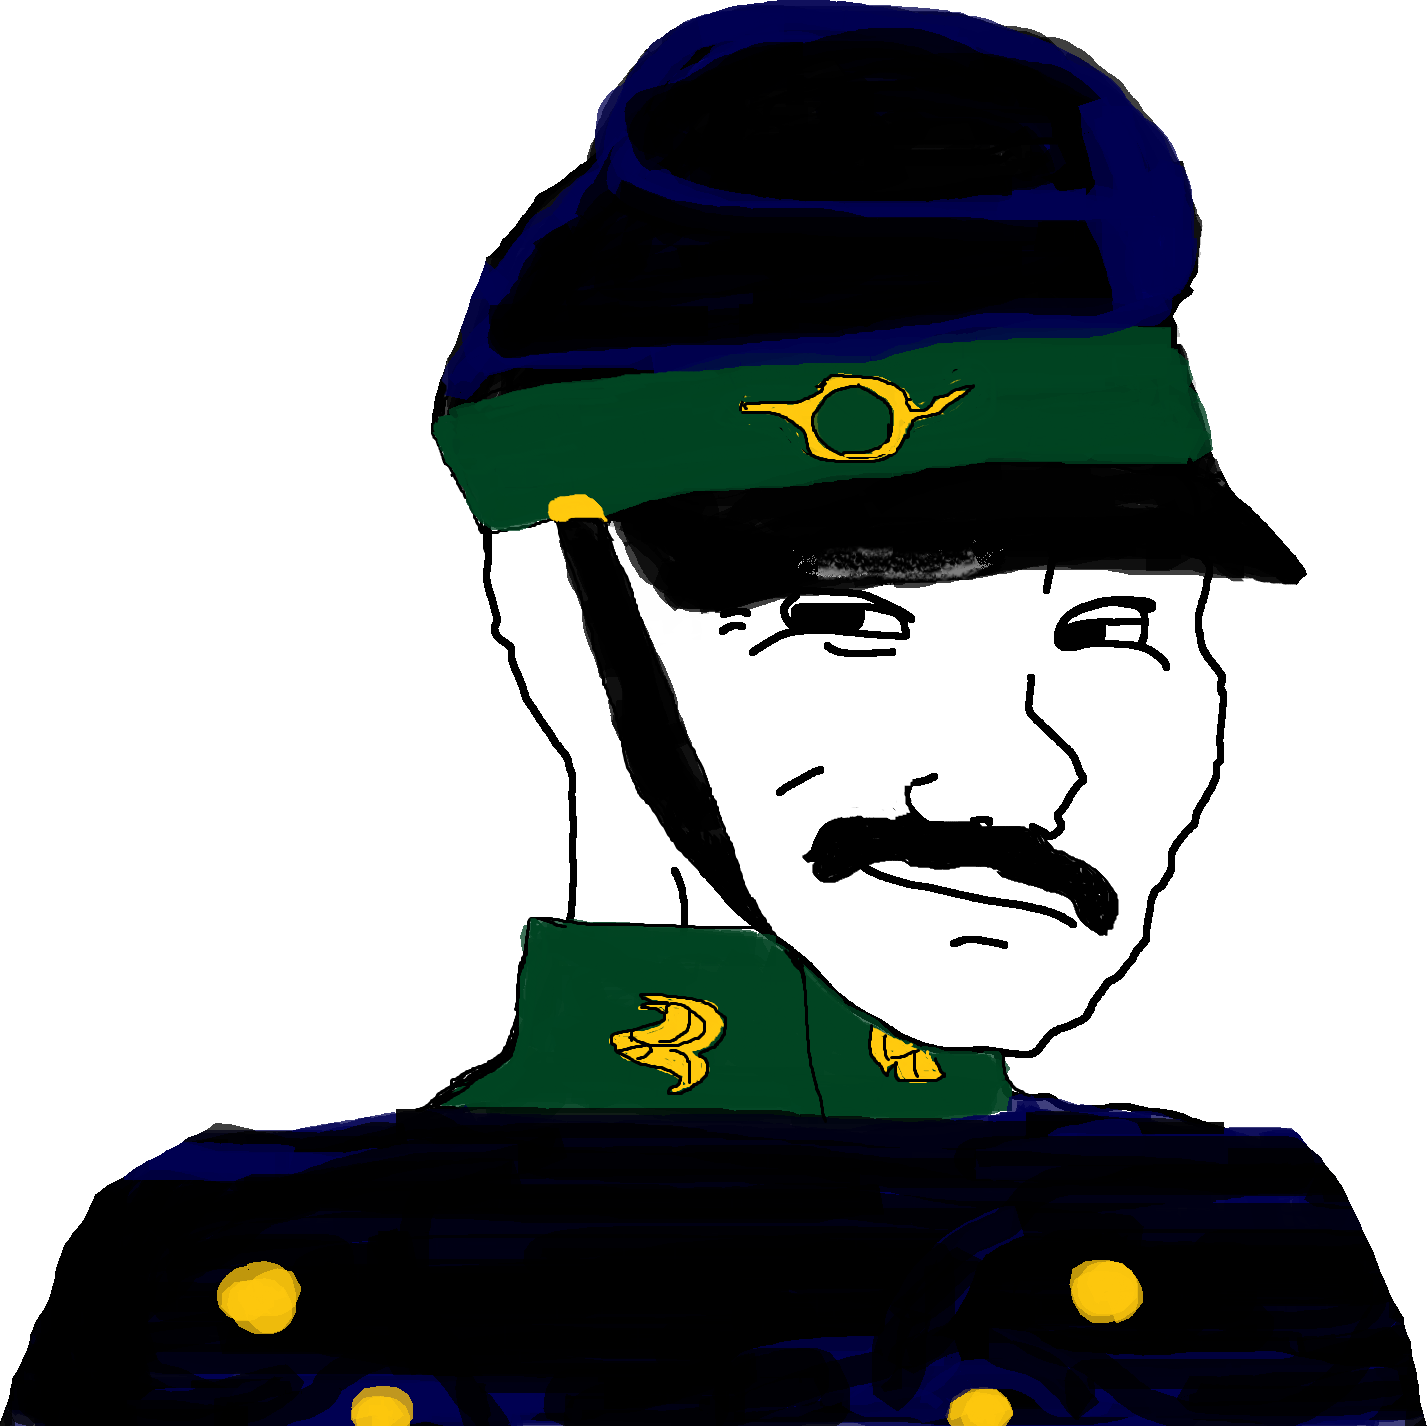
Label: 5_Smugjak